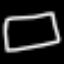
Label: square